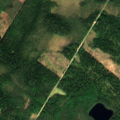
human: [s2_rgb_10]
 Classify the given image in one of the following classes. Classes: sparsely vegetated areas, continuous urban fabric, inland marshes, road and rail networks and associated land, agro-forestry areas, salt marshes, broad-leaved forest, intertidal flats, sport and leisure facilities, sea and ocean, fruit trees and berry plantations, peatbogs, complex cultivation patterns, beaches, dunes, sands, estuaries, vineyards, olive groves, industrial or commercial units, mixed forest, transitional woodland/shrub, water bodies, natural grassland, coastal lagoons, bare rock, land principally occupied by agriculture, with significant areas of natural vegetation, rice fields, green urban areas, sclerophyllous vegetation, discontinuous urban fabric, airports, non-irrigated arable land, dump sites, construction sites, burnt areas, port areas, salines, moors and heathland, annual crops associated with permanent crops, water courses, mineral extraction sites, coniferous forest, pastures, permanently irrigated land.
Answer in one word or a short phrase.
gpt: coniferous forest, mixed forest